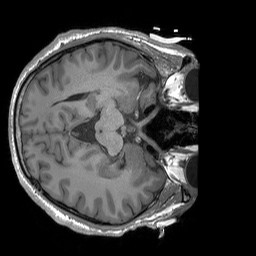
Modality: T1w
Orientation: axial
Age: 28
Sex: male
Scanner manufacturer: siemens
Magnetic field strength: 3 T
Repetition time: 1.9 s
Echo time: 0.00243 s